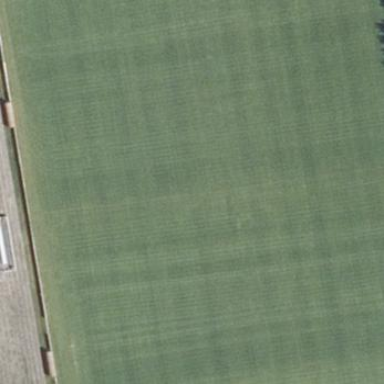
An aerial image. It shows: Soccer pitch for leisure land activities.